Question: I'm trying to merge multiple images in a directory in a single PDF file. I've built an example code from the itext site, however the problem is that images are not added correctly to the PDF, just the border of each image is visible on the right:
'''
private void generateMultiPageTiff(String path) throws Exception {
Document document = new Document();
PdfWriter.getInstance(document, new FileOutputStream(
"C:\Users\Desktop\out.pdf"));
document.open();
Paragraph p = new Paragraph();
File files[] = new File(path).listFiles();
for (int ii = 0; ii < files.length; ii++) {
Image img = Image.getInstance(files[ii].getAbsolutePath());
img.setAlignment(Image.LEFT);
img.setAbsolutePosition(
(PageSize.POSTCARD.getWidth() - img.getScaledWidth()) / 2,
(PageSize.POSTCARD.getHeight() - img.getScaledHeight()) / 2);
p.add(new Chunk(img, 0, 0, true));
document.add(p);
}
document.close();
}
'''

Any help?
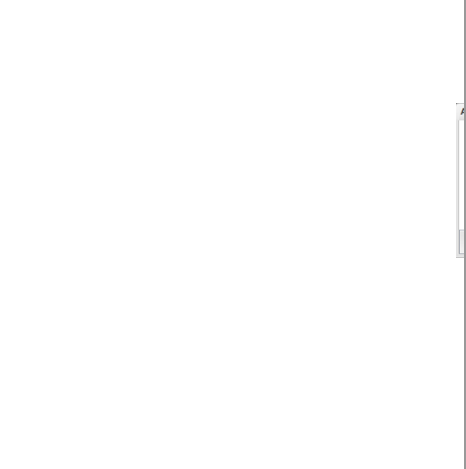
Answer: Try add your images as Cell tables. See the following example:
'''
private void generateMultiPageTiff(String path) throws Exception {
Document document = new Document();
PdfWriter.getInstance(document, new FileOutputStream(
"C:\Users\Desktop\out.pdf"));
document.open();
Paragraph p = new Paragraph();
File files[] = new File(path).listFiles();
PdfPTable table = new PdfPTable(1);
for (int ii = 0; ii < files.length; ii++) {
table.setWidthPercentage(100);
table.addCell(createImageCell(files[ii].getAbsolutePath()));
}
document.add(table);
document.close();
}
public static PdfPCell createImageCell(String path)
throws DocumentException, IOException {
Image img = Image.getInstance(path);
PdfPCell cell = new PdfPCell(img, true);
return cell;
}
'''